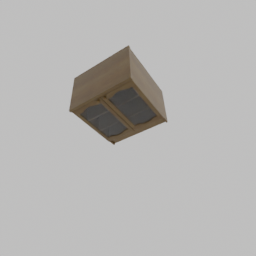
Label: furniture